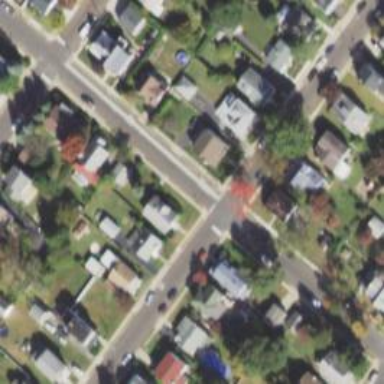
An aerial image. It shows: Unmarked crossing on footway.